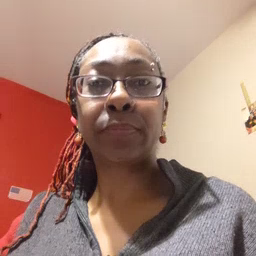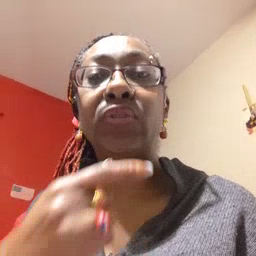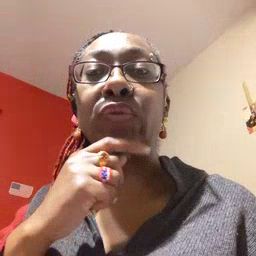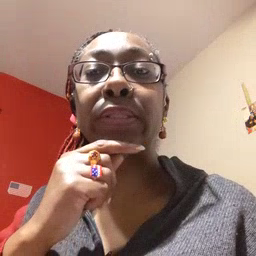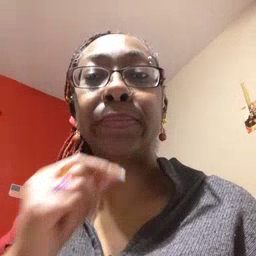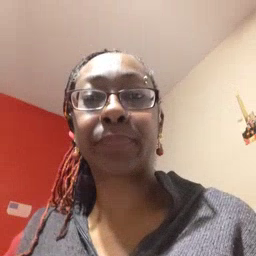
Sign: chin